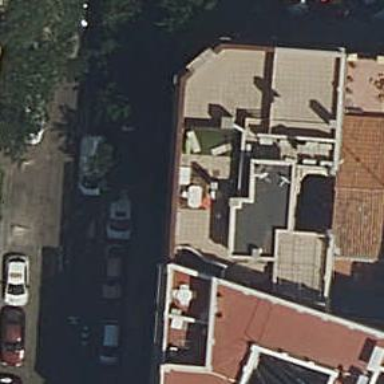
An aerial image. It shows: Motorcycle parking area.